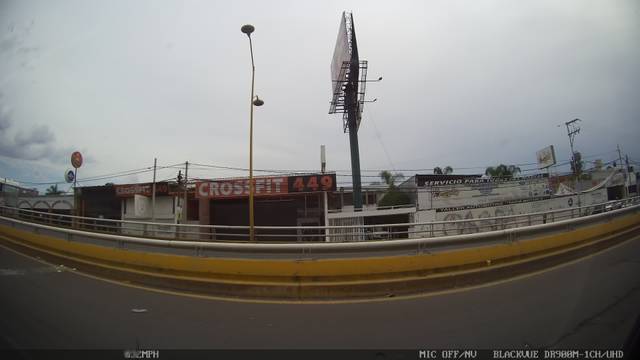
Region: Mexico
Coordinates: 21.858, -102.297